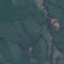
Land use / land cover: Pasture